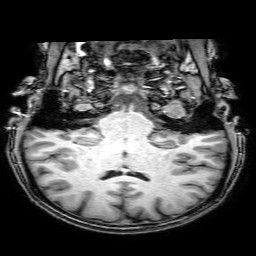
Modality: T1w
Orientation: sagittal
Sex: female
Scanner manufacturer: philips
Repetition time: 0.008204 s
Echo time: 0.00378 s